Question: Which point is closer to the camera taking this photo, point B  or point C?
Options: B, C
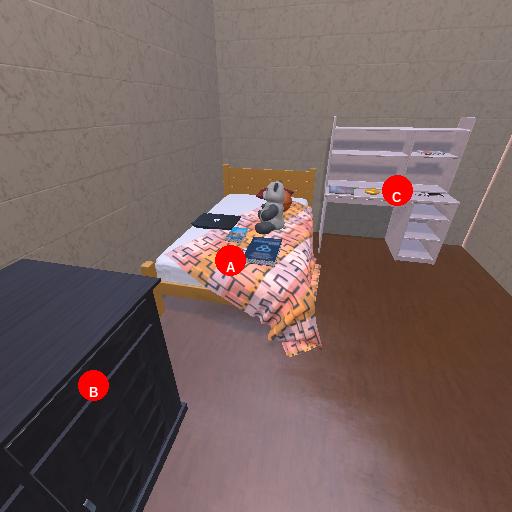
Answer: B